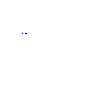
Particle: proton